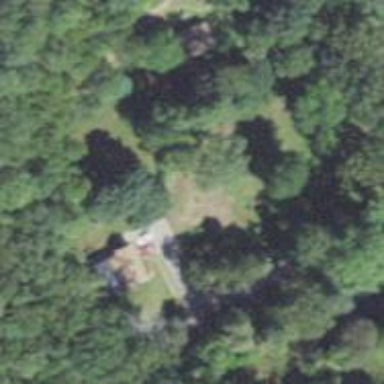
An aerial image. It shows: Residential driveway.